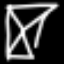
Label: hourglass